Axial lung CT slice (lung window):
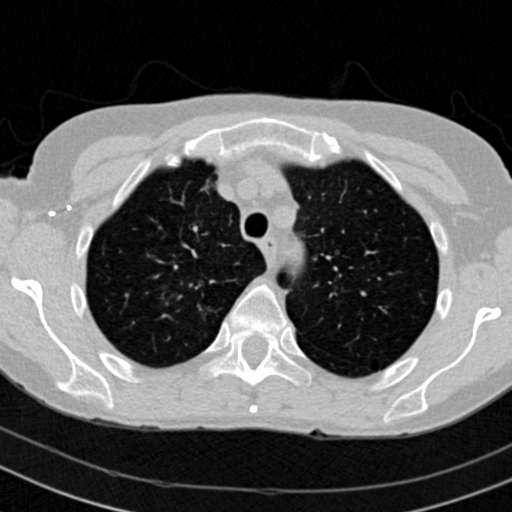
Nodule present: no